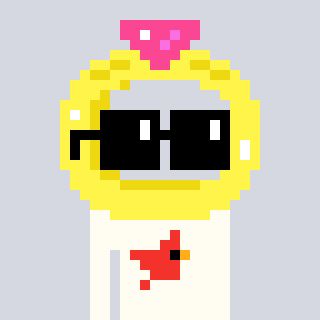
a pixel art character with square black sunglasses, a ring-shaped head and a grayscale-colored body on a cool background